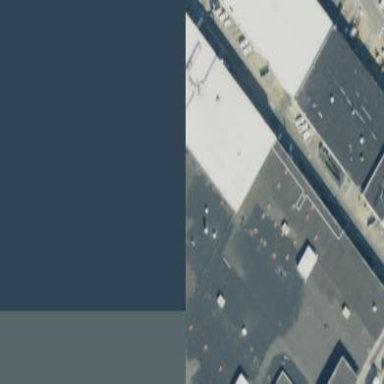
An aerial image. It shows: Industrial building.